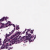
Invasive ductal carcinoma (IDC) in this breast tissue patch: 1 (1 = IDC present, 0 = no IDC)